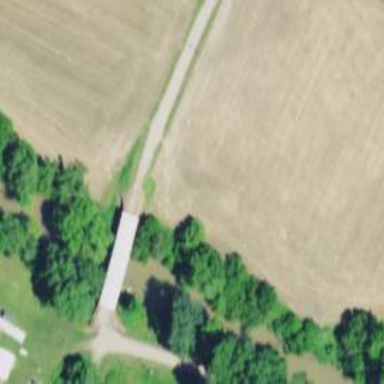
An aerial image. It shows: Unclassified road with covered bridge.